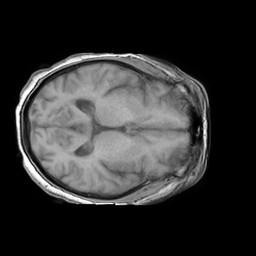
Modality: T1w
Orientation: axial
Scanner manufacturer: philips
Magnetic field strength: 1.5 T
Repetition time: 0.1788 s
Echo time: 0.001875 s